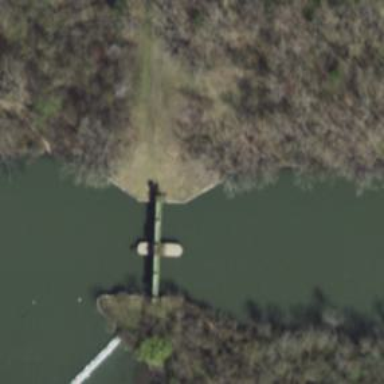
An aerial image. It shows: Lock gate on waterway.